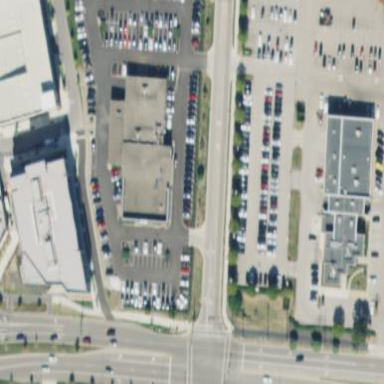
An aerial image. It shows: Parking area.